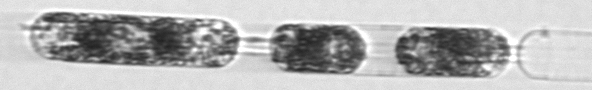
Label: Hemiaulus